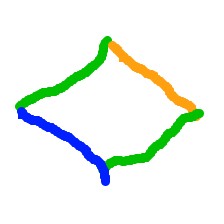
Shape: rhombus